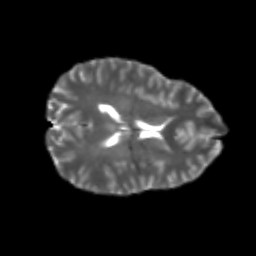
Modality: T2w
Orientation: axial
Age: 22
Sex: female
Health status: healthy
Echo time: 0.074 s